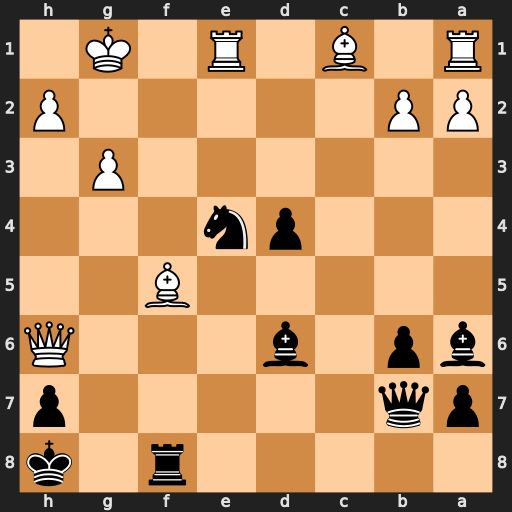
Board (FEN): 5r1k/pq5p/bp1b3Q/5B2/3pn3/6P1/PP5P/R1B1R1K1
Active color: b
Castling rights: -
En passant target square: -
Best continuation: Rxf5